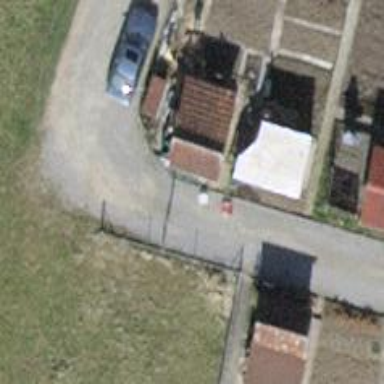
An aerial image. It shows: Gate.